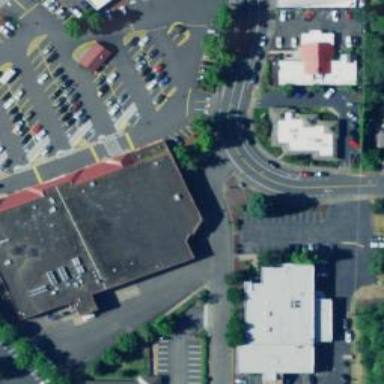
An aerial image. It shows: Supermarket located in building.